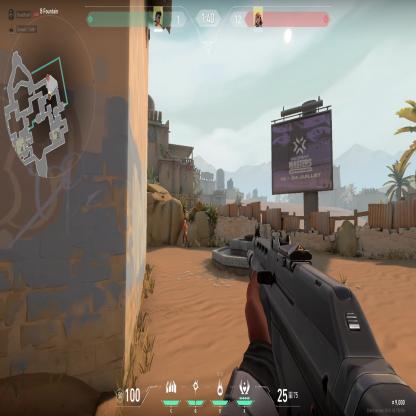
Label: enemy